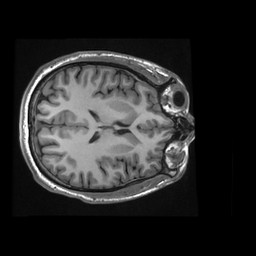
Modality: T1w
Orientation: axial
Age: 29
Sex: male
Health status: healthy
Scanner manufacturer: ge
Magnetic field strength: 3 T
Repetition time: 0.008372 s
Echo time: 0.003092 s